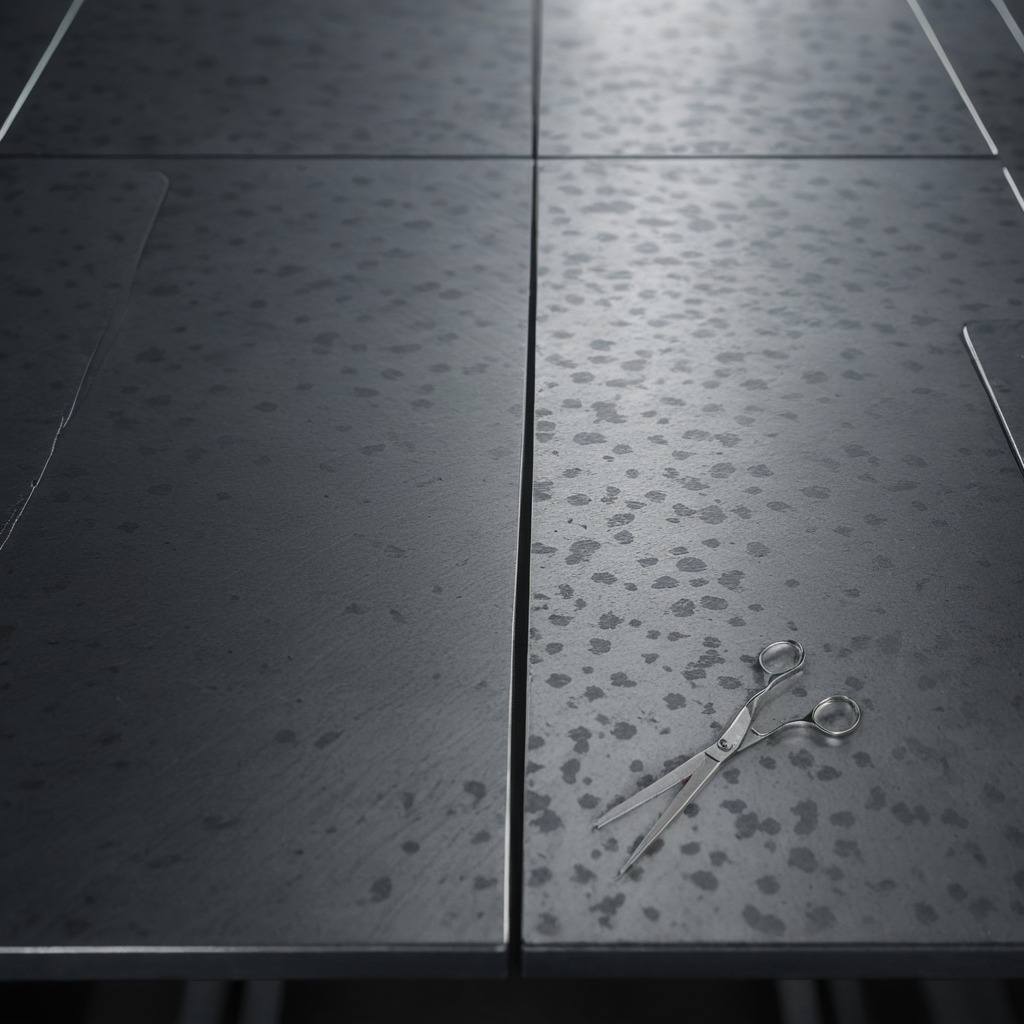
A scissor is lying on the cold steel table in a mining workshop.